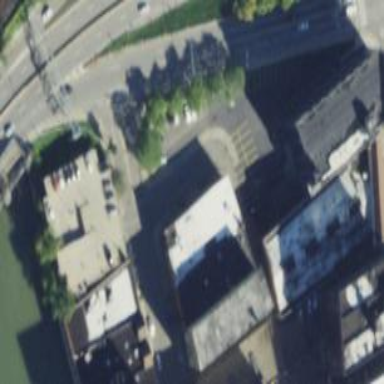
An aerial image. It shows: Alleyway designated as service road.